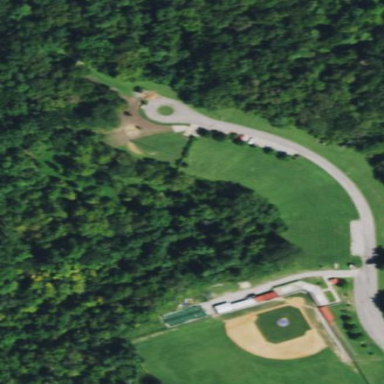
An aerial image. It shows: Dog park enclosed by fence.